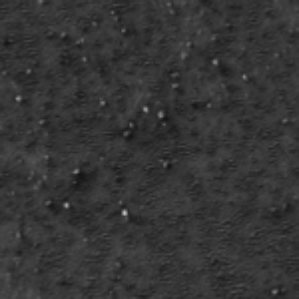
Label: frost